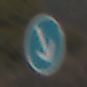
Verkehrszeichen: VorgeschriebeneVorbeifahrtRechts
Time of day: Midday
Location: Outdoor (Nature)
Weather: PartlyCloudy
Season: NotSpecified
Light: Natural